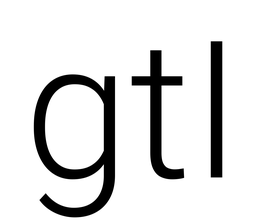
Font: Roboto_Light